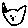
Label: cat